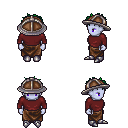
a pixel art fantasy rpg character, female body template, dark elf, purple skin, maroon long-sleeve shirt, robe skirt, green bedhead hairstyle, chain helm, metal boots, four views (front, back, left, right), 2x2 character sprite sheet, small pixel art, hard edges, no anti-aliasing